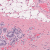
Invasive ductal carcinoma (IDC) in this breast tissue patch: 0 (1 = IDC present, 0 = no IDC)